Interaction volume radius: 5 \u00c5
Interaction volume height: 10 \u00c5
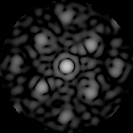
Disorder parameter: 0.4409